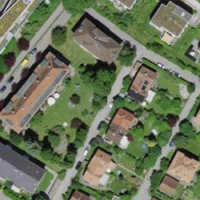
EUNIS habitat code: 55
Species observed at this site:
Geranium sanguineum